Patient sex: M
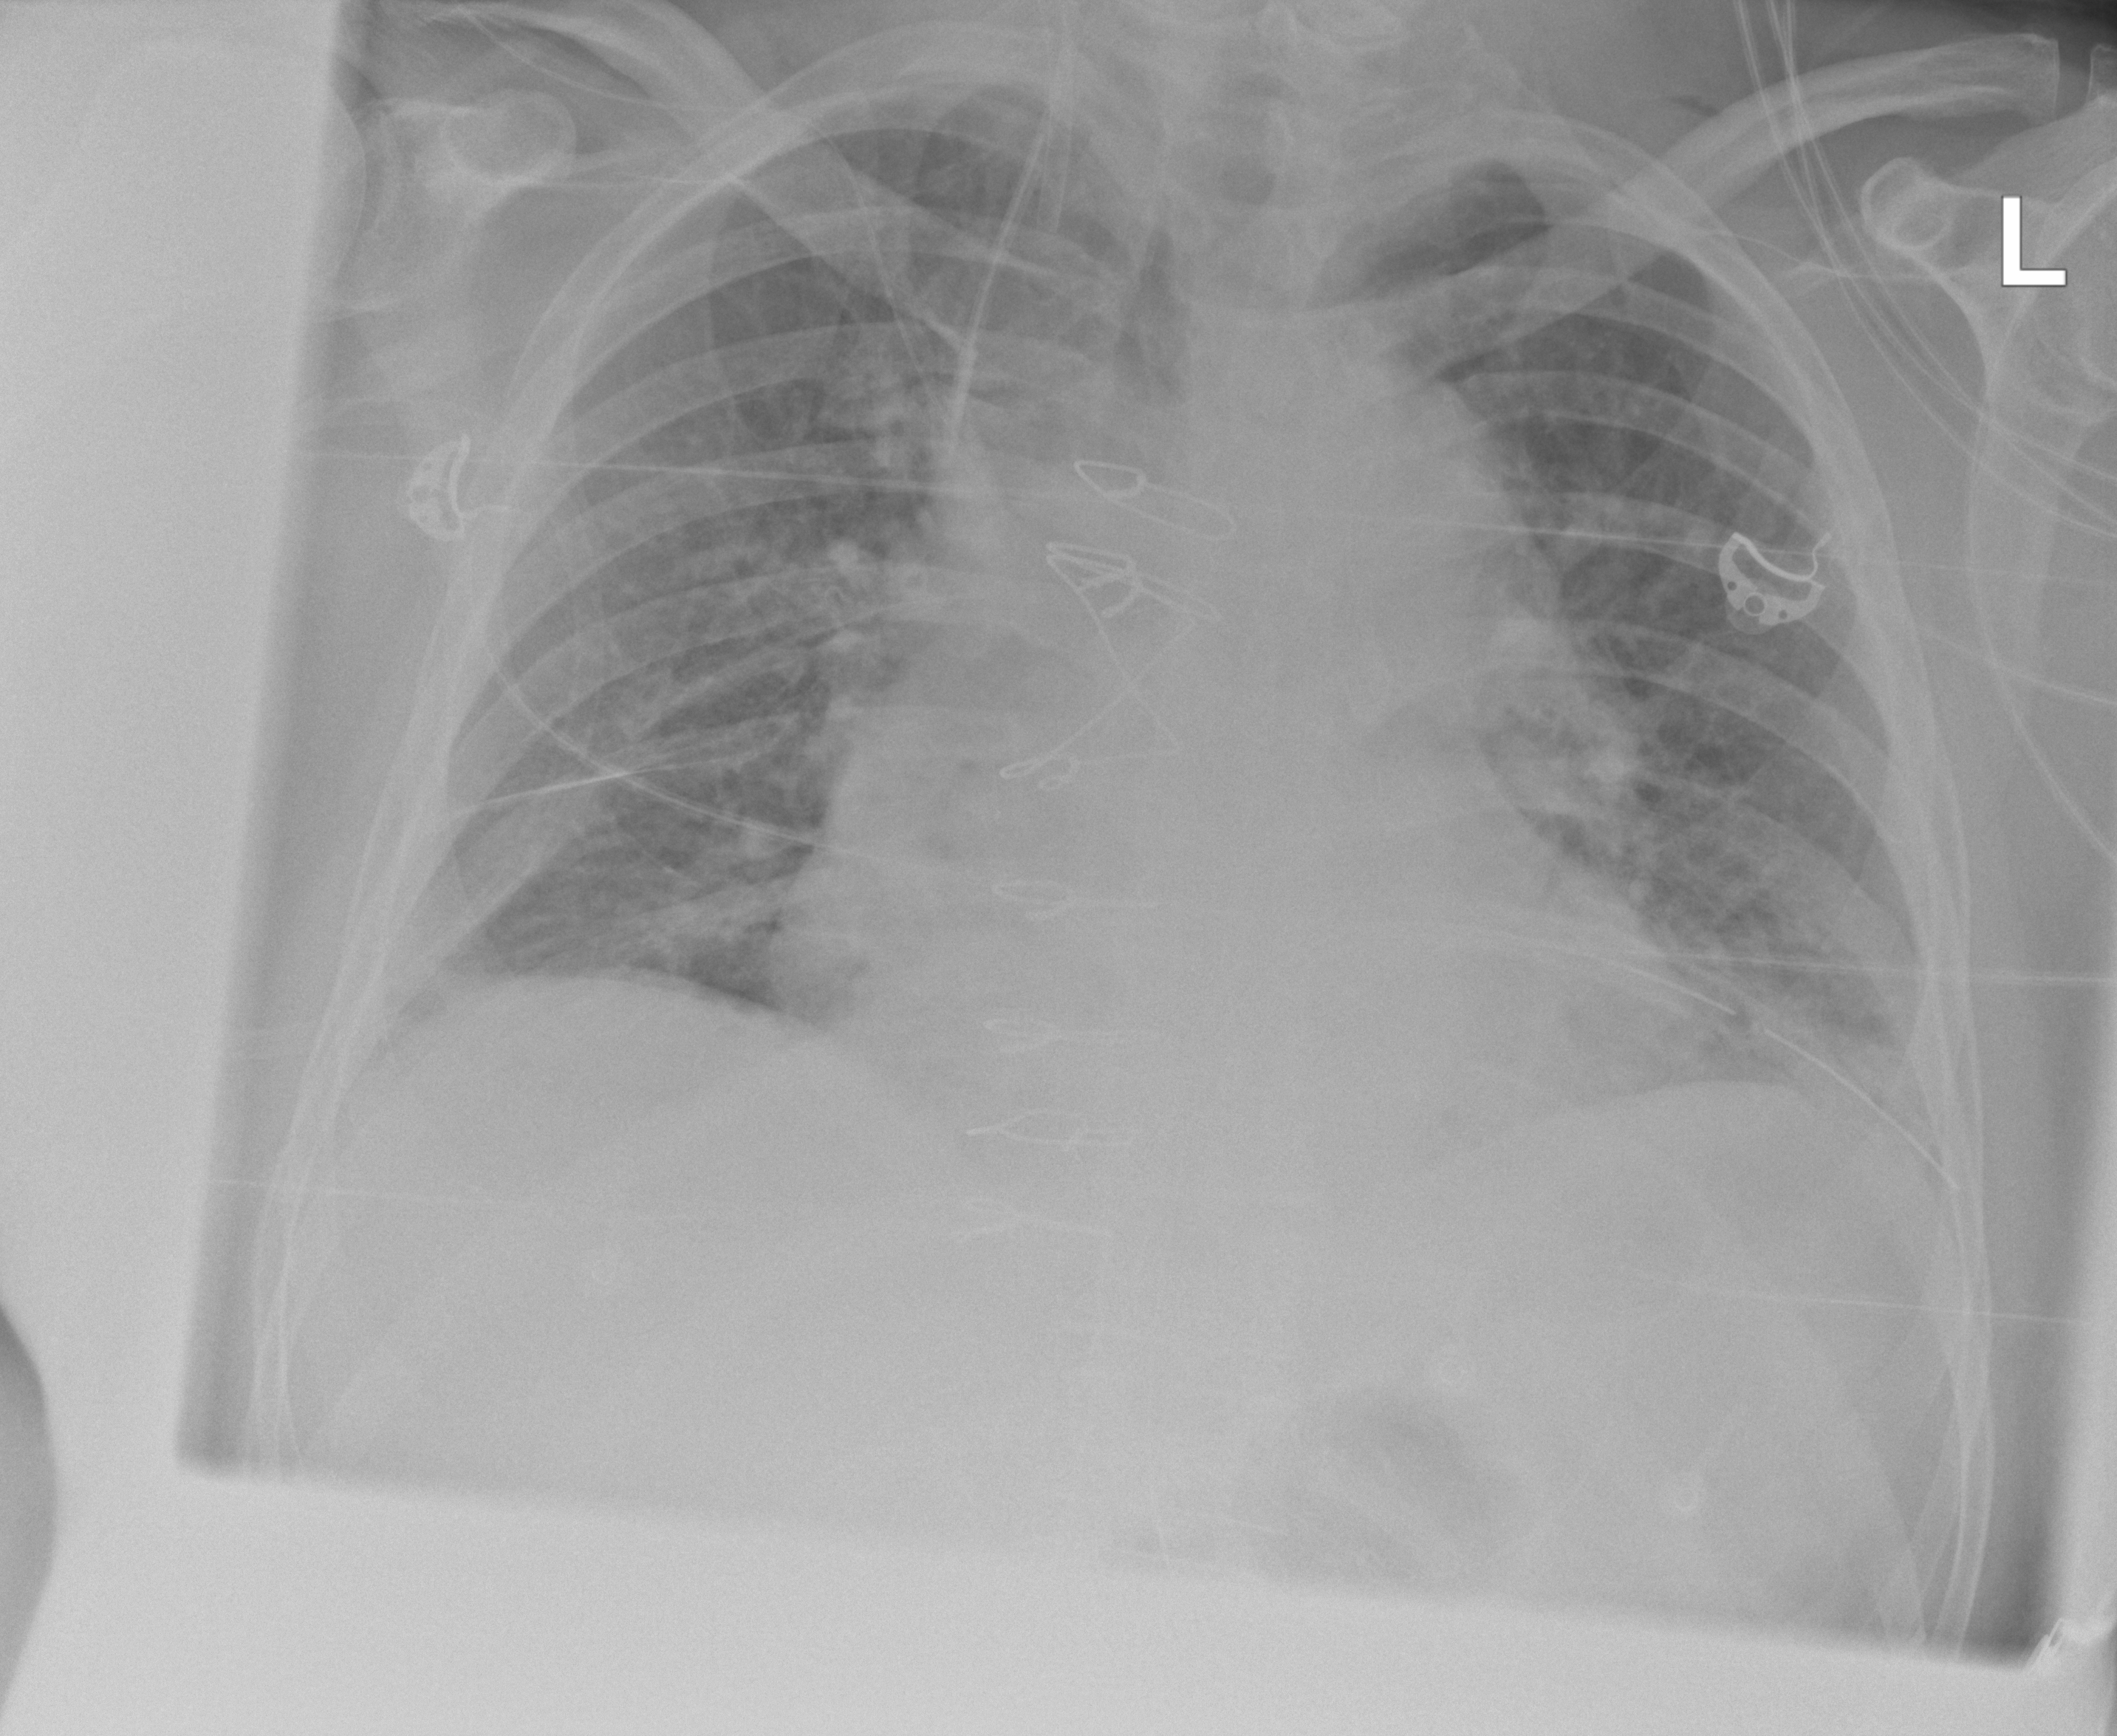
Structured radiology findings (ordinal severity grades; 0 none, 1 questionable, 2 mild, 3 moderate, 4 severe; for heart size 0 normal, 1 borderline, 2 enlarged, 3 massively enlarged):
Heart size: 2
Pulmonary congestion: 2
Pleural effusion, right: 0
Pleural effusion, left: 0
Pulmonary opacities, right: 1
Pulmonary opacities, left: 1
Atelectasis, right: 2
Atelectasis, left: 2